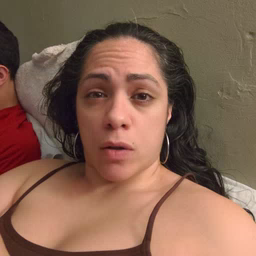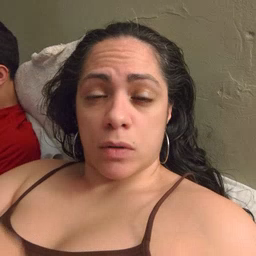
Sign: into